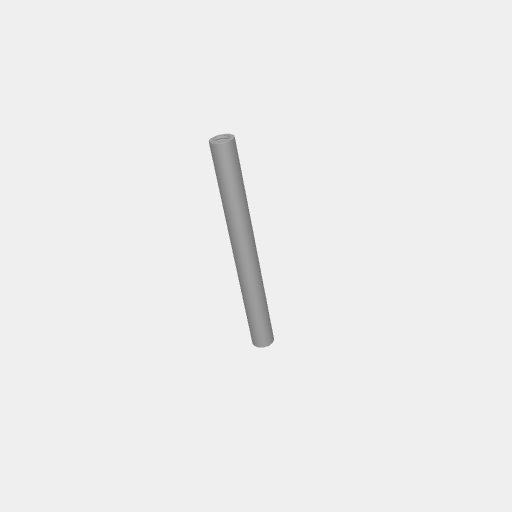
Part: Standoff6OD58